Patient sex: M
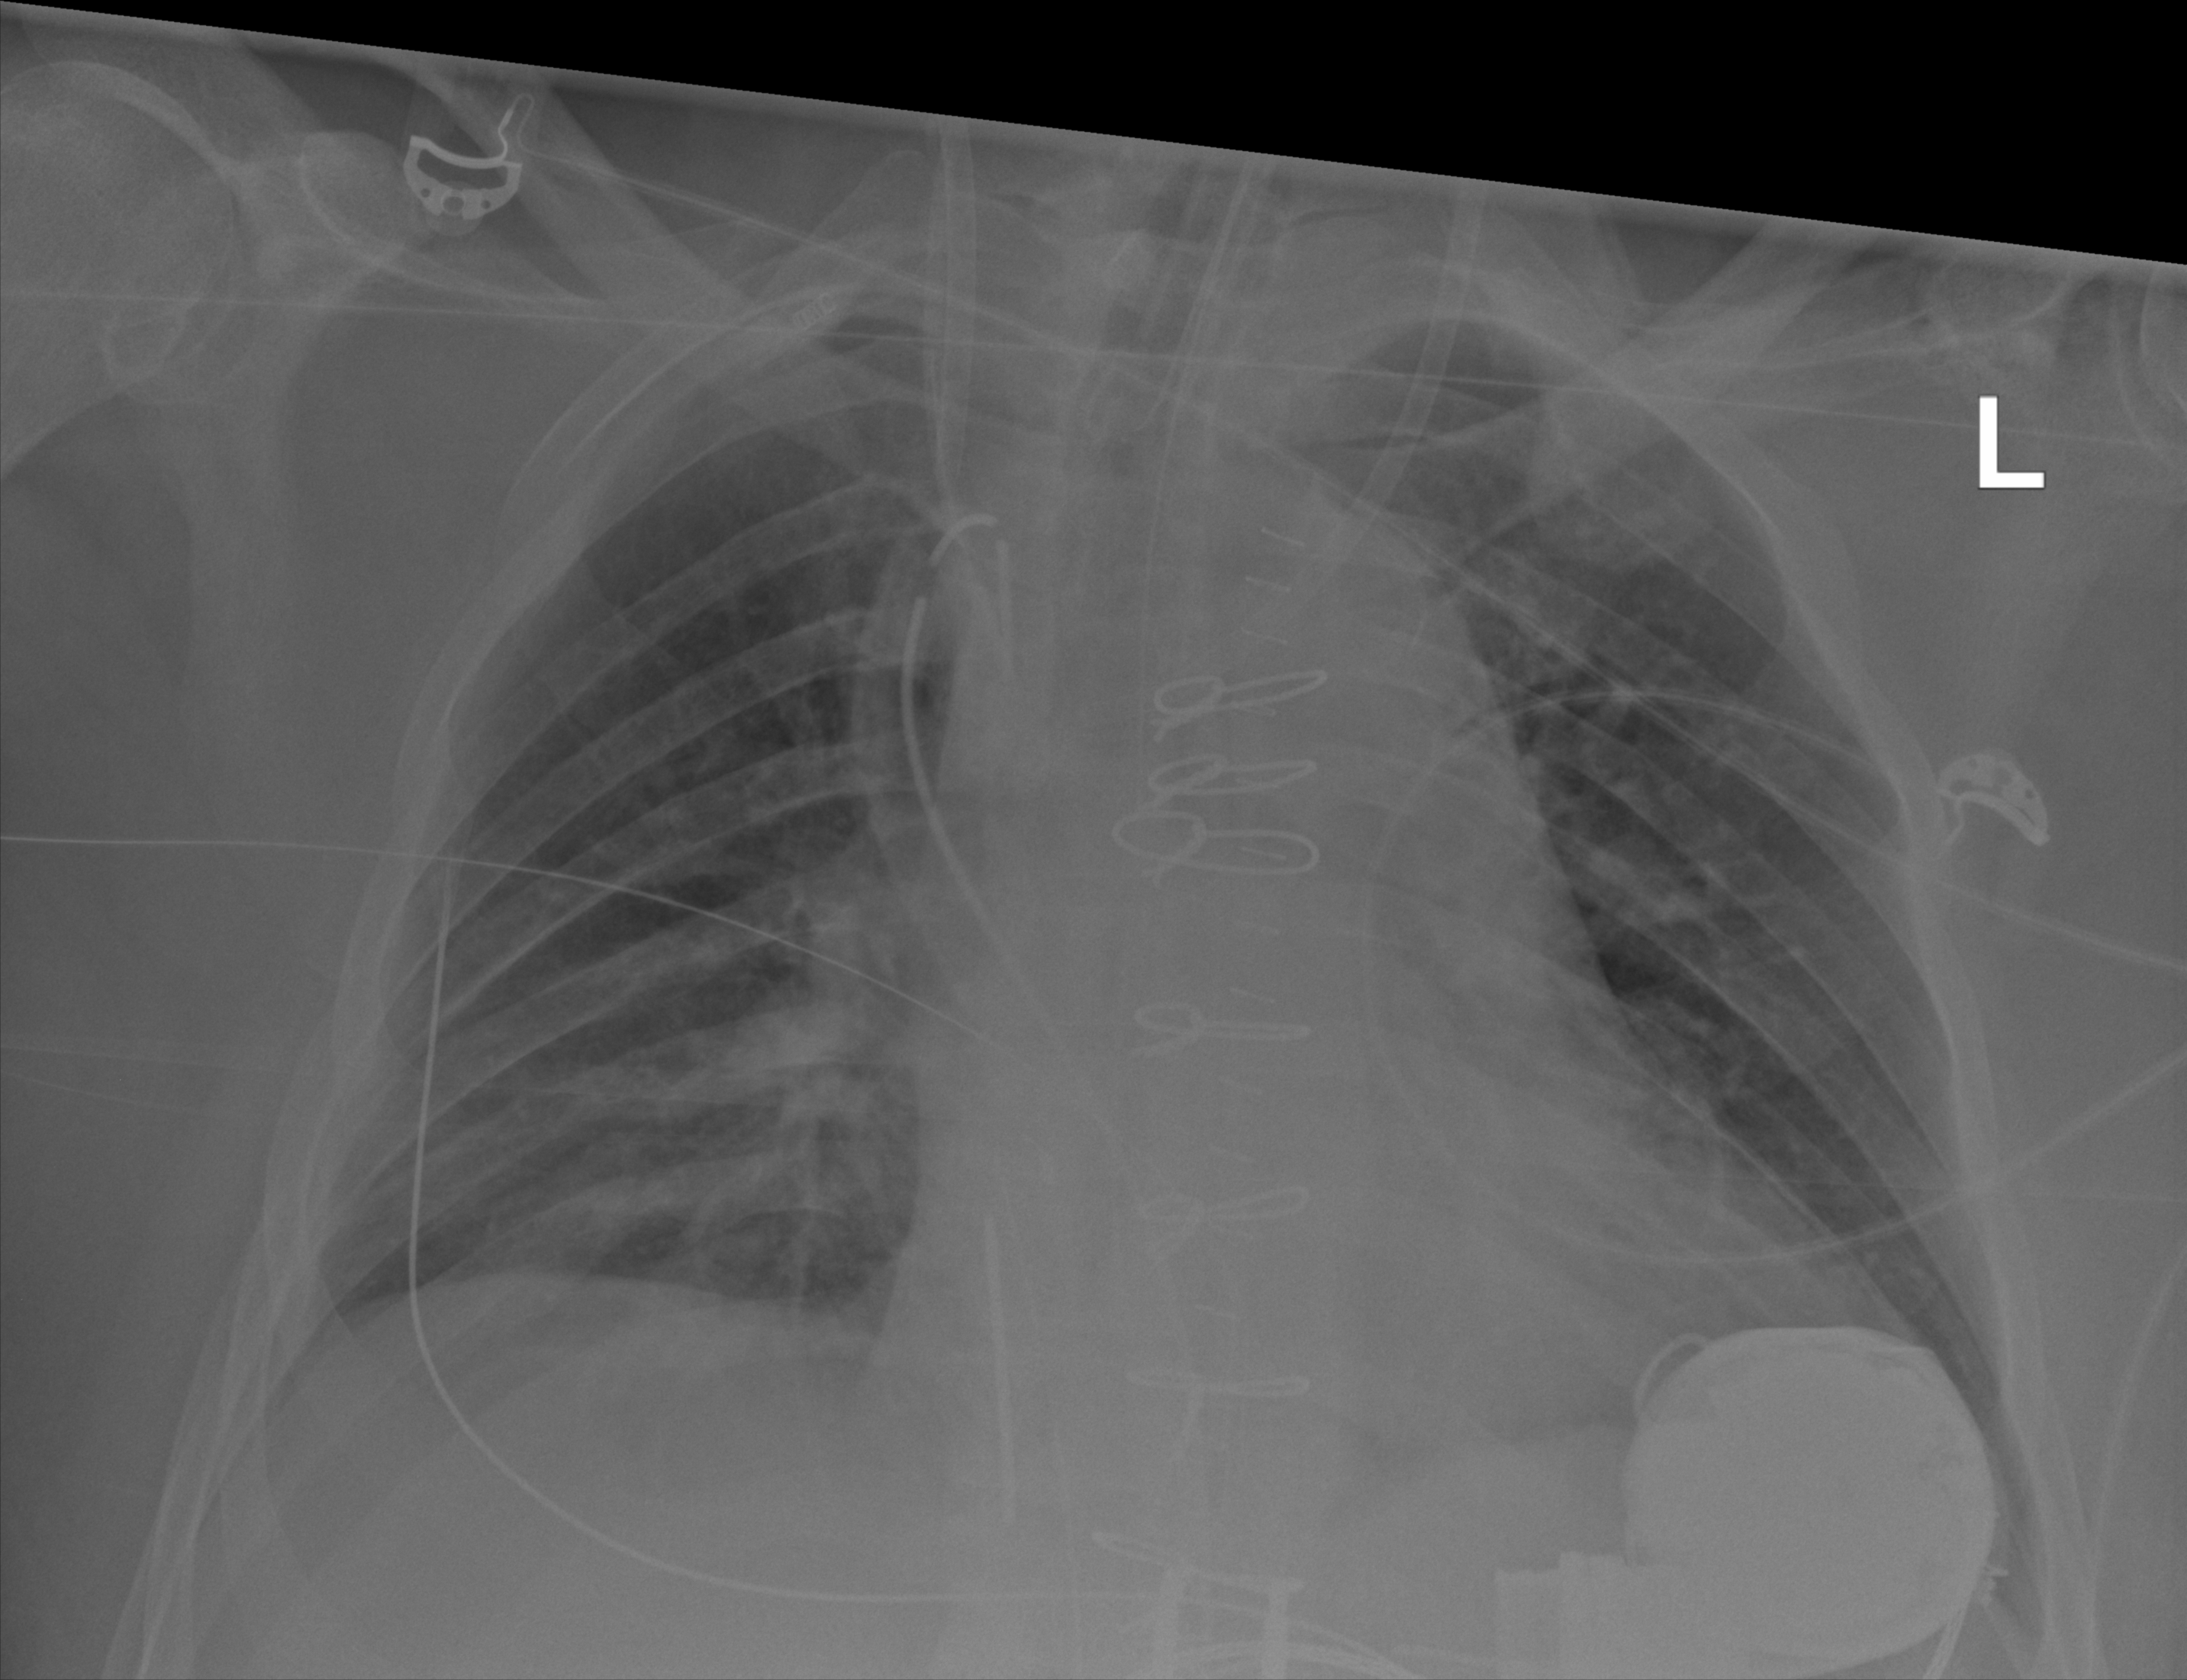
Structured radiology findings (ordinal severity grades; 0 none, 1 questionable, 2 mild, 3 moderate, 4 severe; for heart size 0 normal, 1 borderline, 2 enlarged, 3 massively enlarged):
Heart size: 1
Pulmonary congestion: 0
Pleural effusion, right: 1
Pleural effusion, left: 0
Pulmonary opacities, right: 0
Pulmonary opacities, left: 0
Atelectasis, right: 1
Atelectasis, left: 1